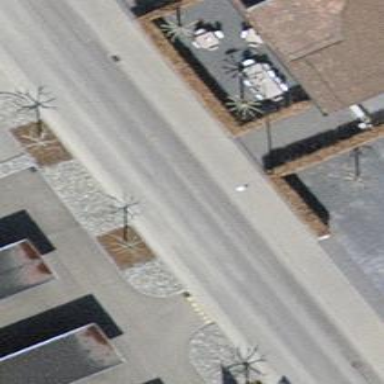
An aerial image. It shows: Hedge barrier.